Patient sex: M
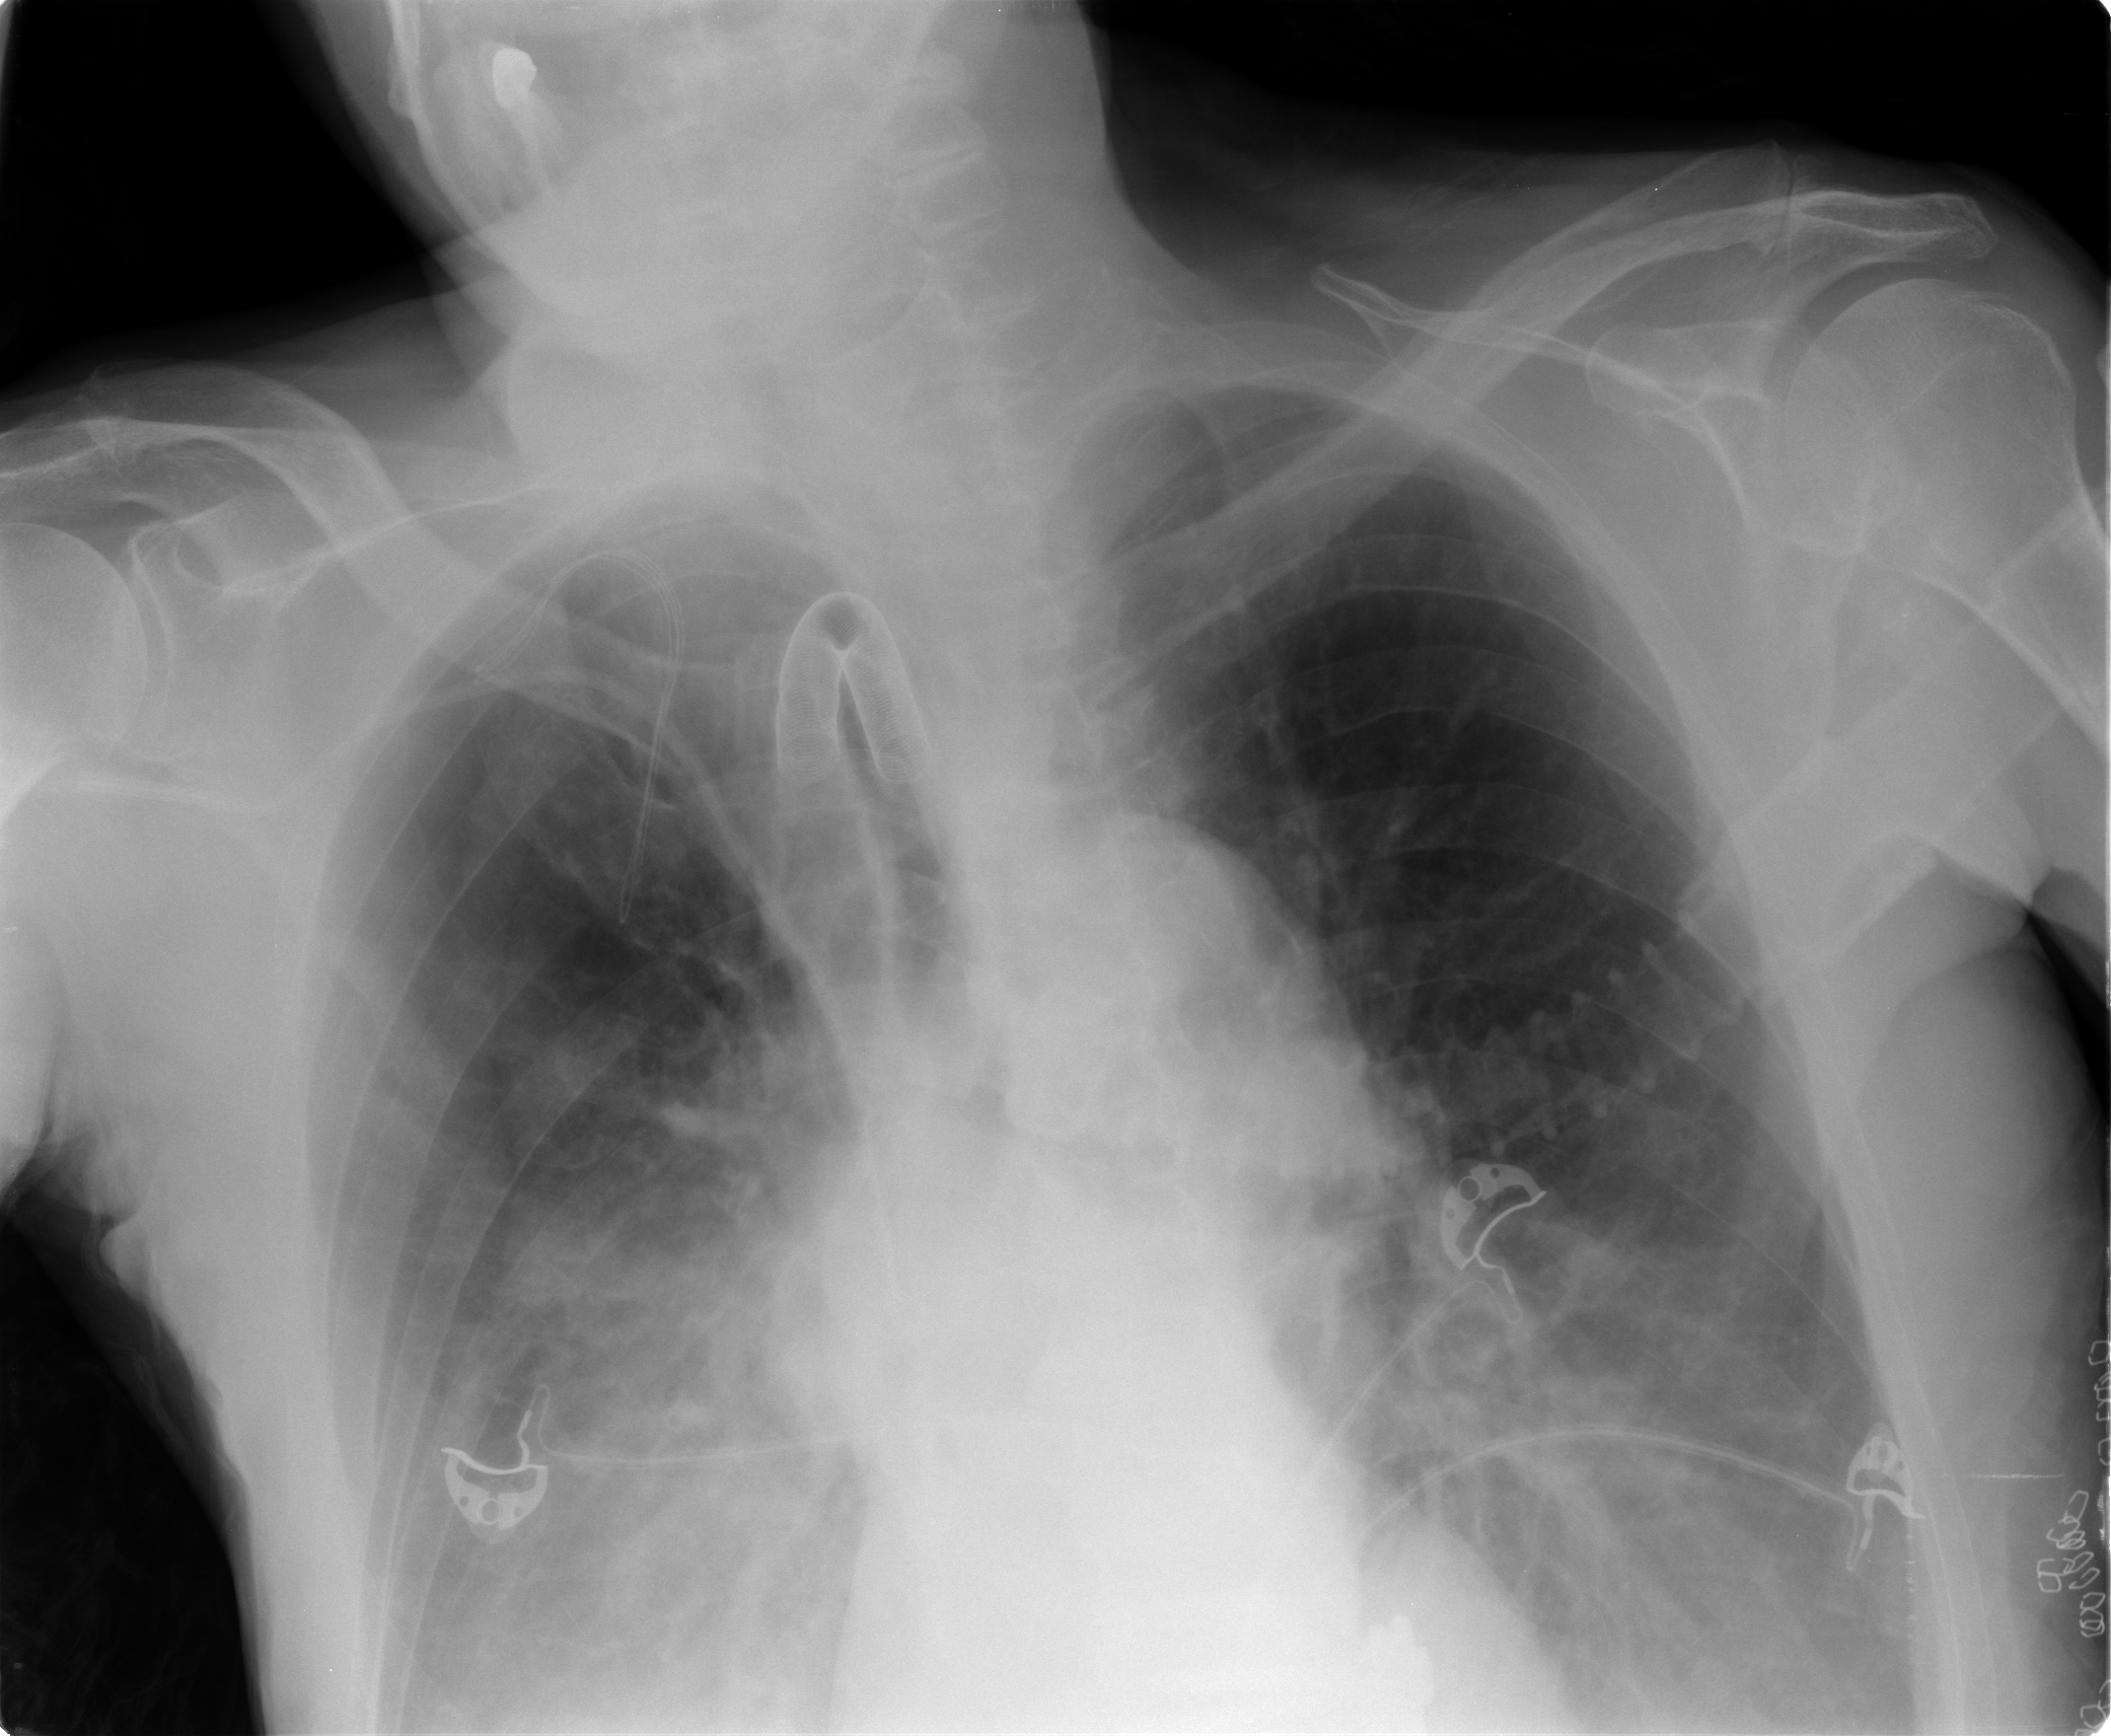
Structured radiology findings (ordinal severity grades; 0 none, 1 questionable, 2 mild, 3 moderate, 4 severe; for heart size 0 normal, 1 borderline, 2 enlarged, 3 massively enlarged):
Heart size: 0
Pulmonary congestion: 2
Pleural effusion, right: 2
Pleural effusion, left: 2
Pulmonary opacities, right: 3
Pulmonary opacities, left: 2
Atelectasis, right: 2
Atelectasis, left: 2